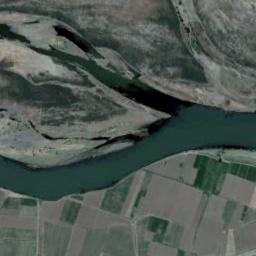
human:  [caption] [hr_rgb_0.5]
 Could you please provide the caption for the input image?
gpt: Many neat places are near the river .

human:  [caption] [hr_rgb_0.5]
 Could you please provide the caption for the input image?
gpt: The river goes through bare and green farmland .

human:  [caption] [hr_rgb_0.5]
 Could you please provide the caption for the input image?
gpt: The dark green river with a big channel bar goes through the farmland .

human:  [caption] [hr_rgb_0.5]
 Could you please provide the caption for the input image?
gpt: A curvy green river with small islands and green and tan mixed fields on the shore .

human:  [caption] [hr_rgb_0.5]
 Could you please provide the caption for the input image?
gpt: There are many farmlands and bare land near the river .